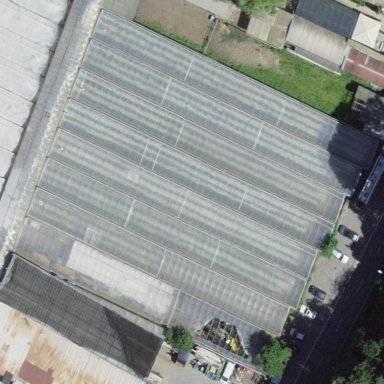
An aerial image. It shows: Greenhouse.